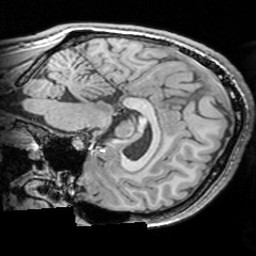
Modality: T1w
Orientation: sagittal
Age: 20
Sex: male
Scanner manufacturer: siemens
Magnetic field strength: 3 T
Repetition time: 1.63 s
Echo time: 0.00311 s